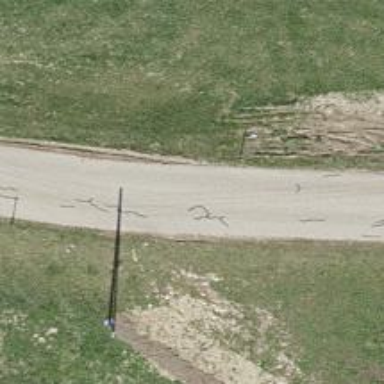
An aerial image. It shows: Unclassified road.